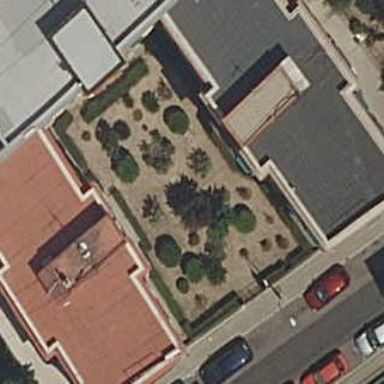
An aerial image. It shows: Garden that is leisure land.